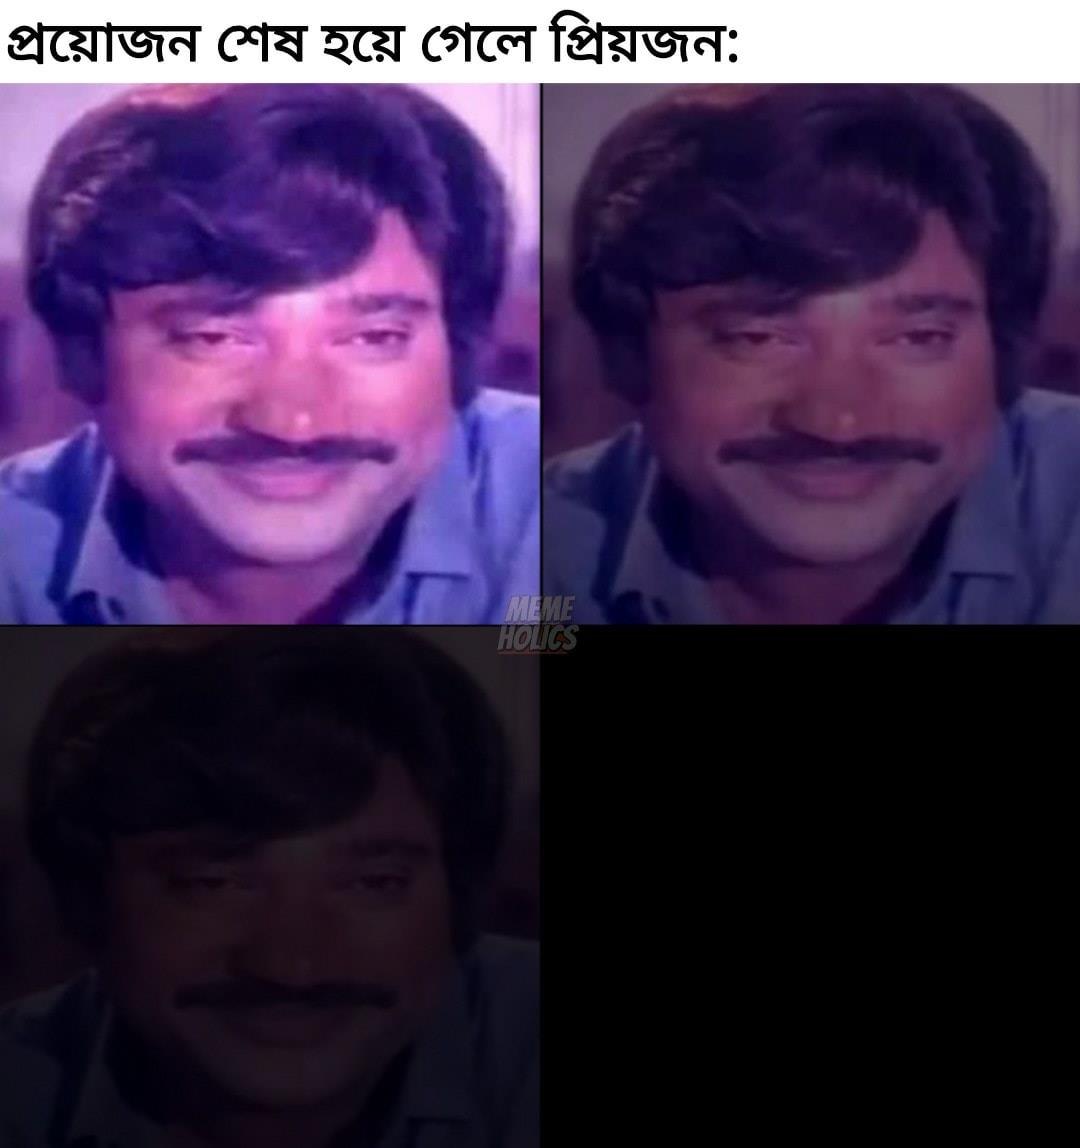
Caption: প্রয়োজন শেষ হয়ে গেলে প্রিয়জন :
Label: non-hate